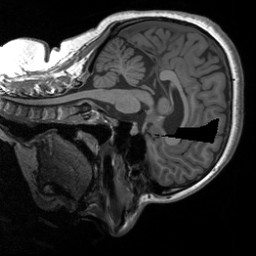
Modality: T1w
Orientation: sagittal
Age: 27
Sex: female
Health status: healthy
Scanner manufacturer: siemens
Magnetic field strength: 3 T
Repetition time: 1.9 s
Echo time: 0.00252 s